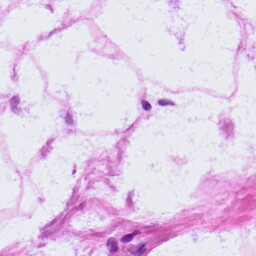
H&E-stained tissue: LymphNode